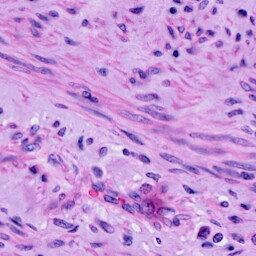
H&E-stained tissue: Cervix